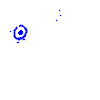
Particle: pion